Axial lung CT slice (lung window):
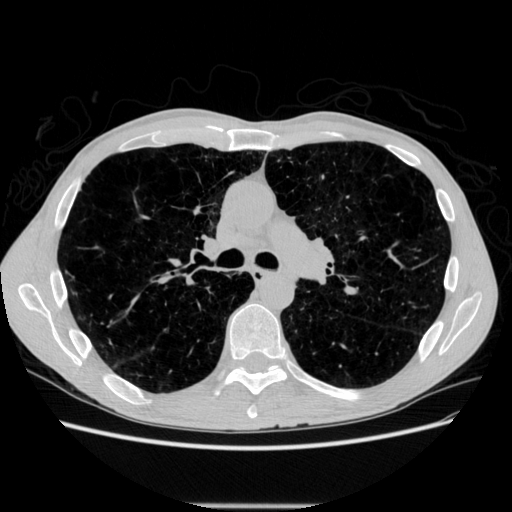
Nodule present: no